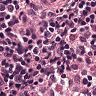
Metastatic tissue present: no